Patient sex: M
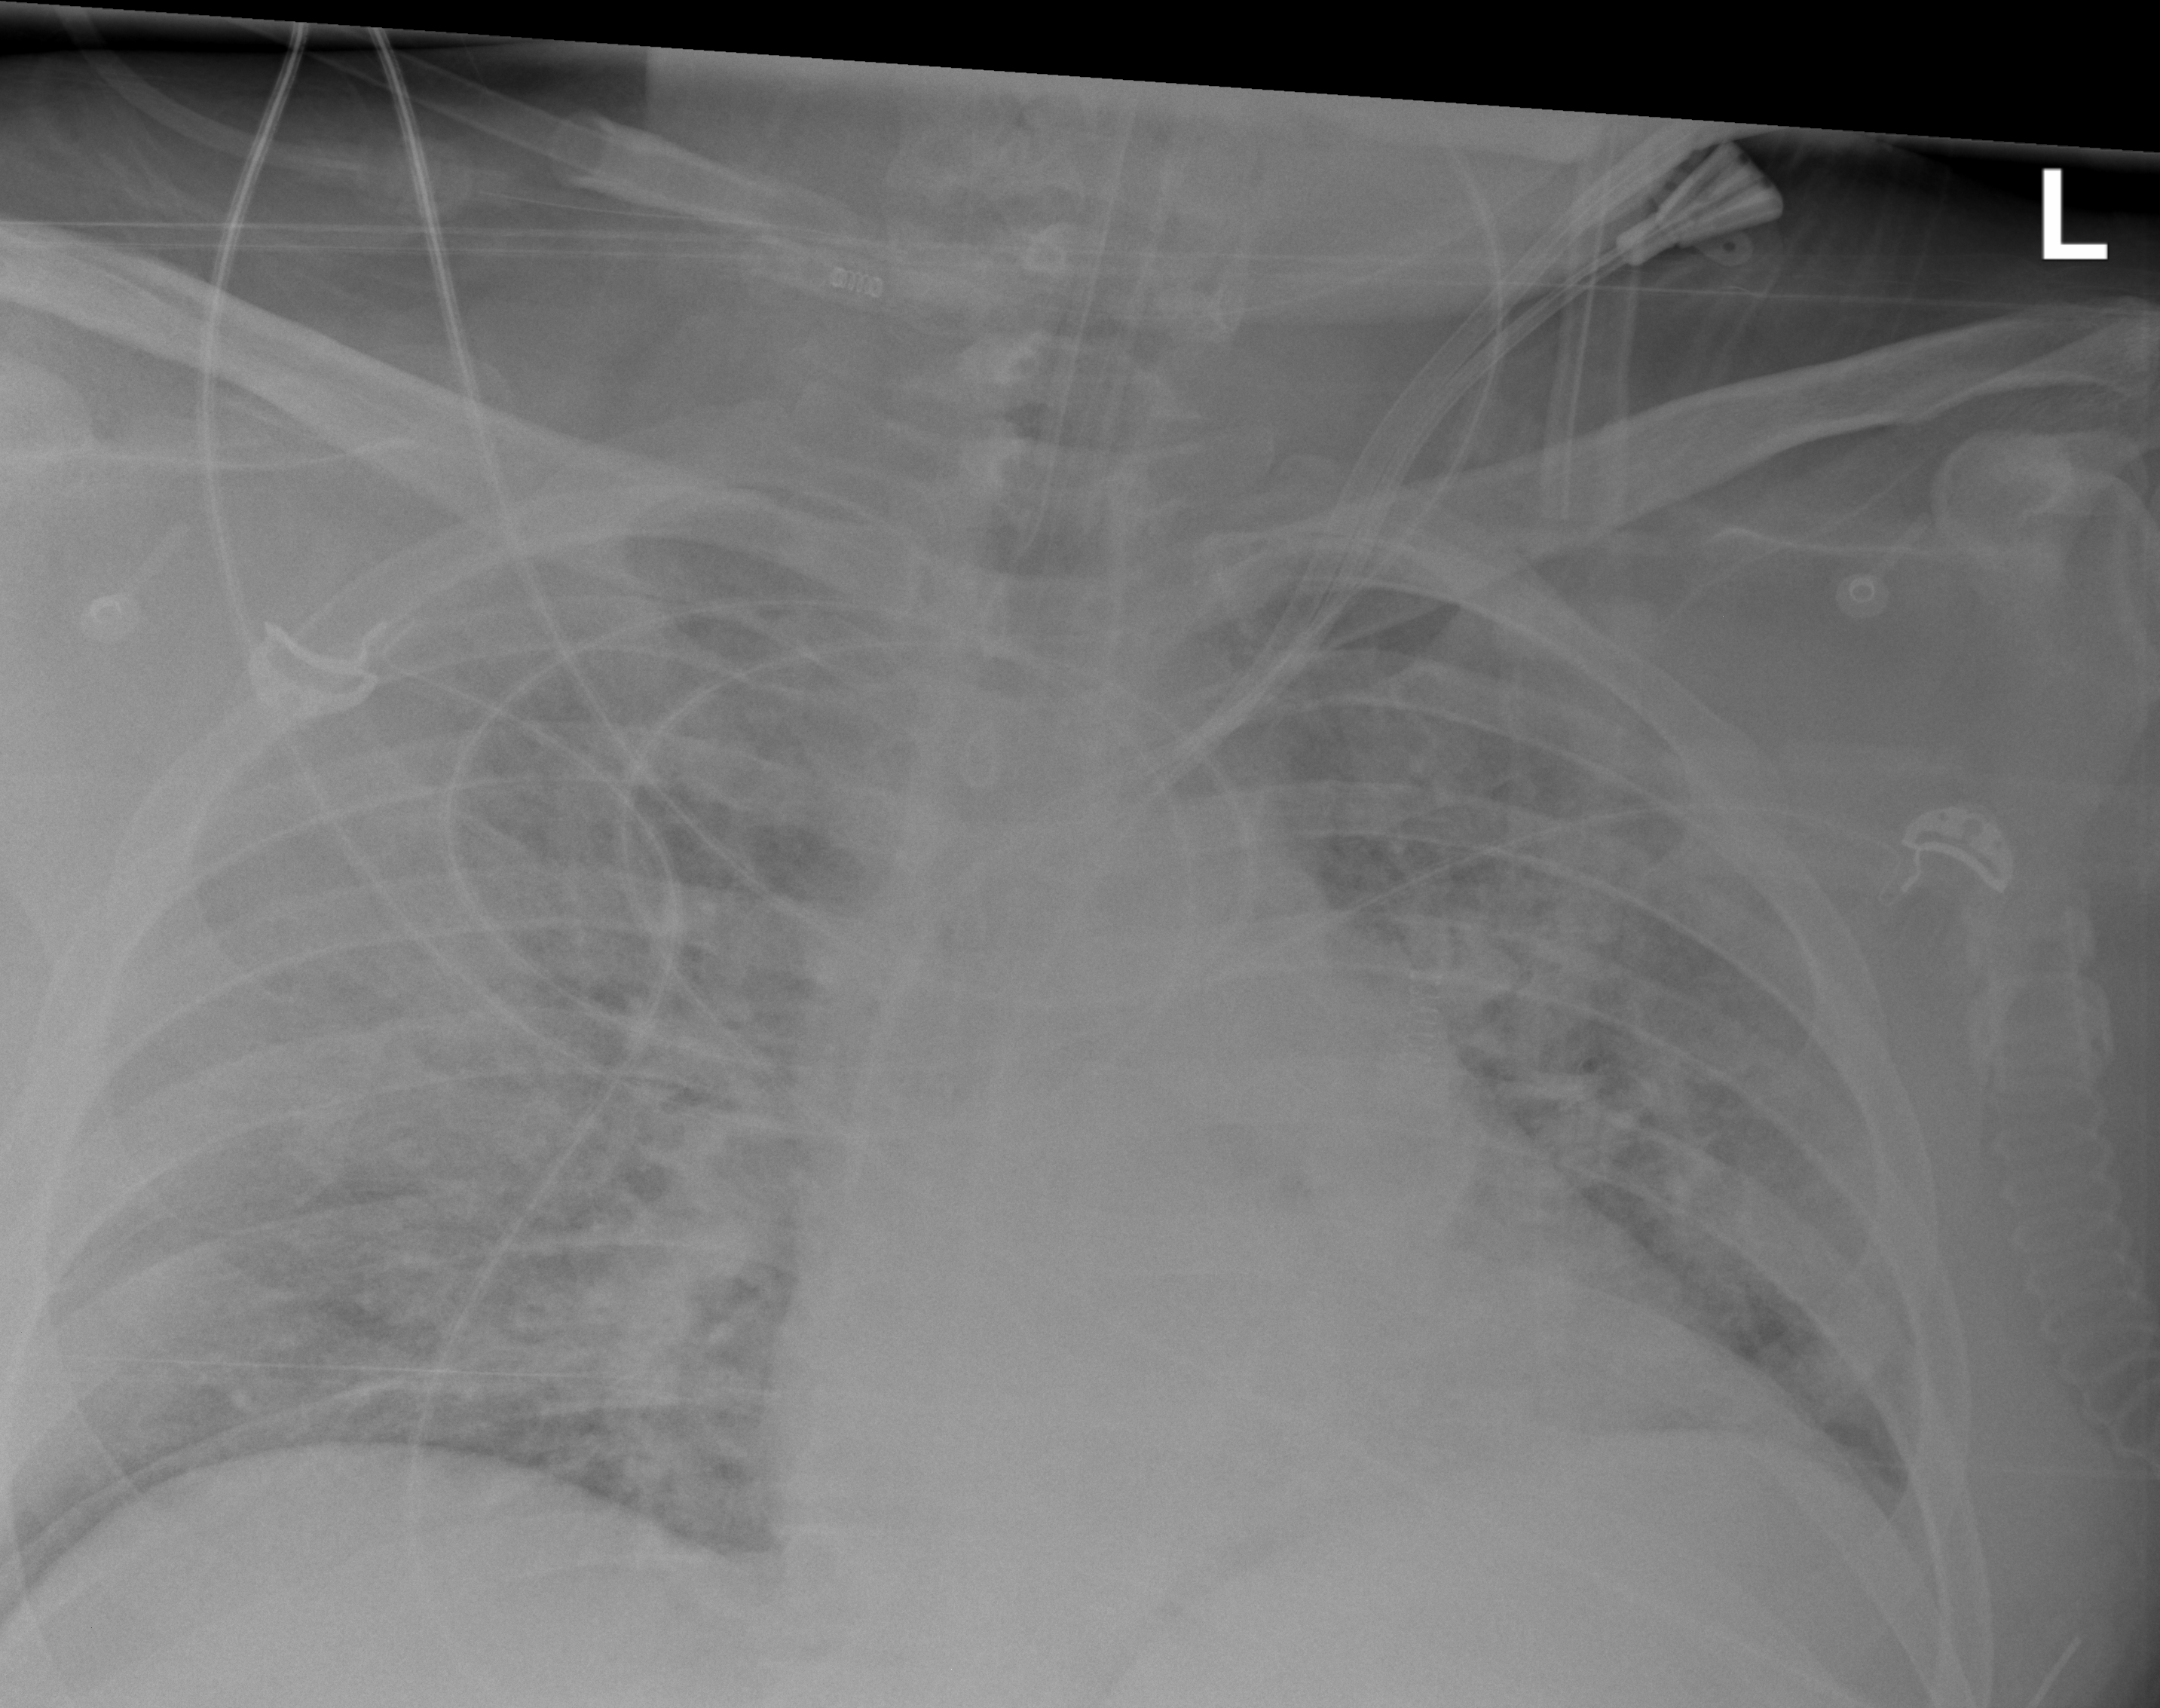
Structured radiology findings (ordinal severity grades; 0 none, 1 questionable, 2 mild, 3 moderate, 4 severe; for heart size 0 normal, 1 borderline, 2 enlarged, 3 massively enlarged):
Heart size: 1
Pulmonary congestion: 2
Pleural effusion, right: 0
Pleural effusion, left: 0
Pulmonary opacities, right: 2
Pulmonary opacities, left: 2
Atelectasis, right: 1
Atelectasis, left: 1